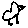
Label: bird